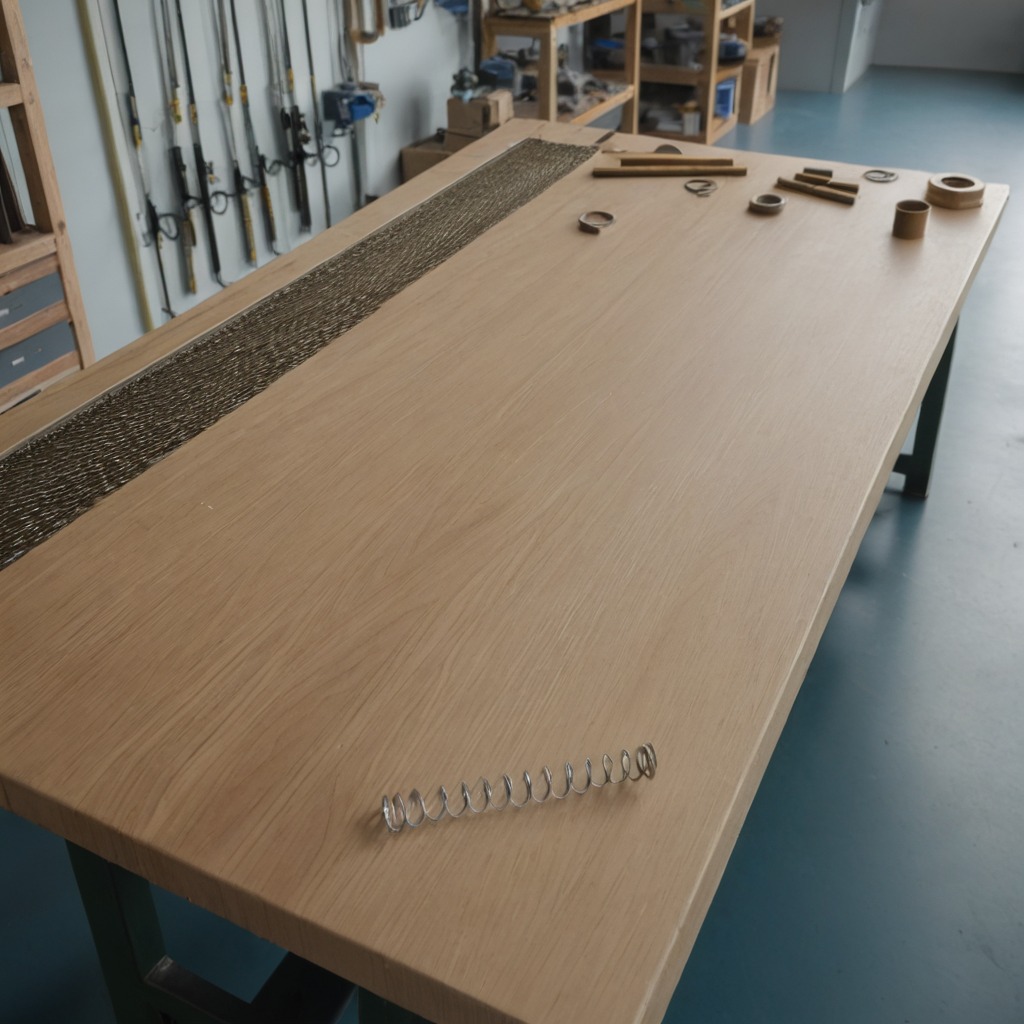
A coiled metal spring is lying on a workbench inside a coastal fishing gear workshop.